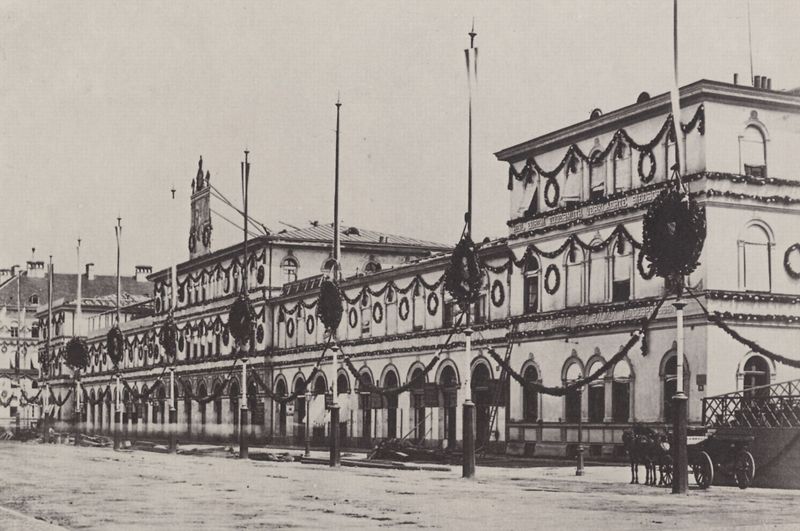
Titel: München, Ludwigstraße - Abbau der Festdekorationen für den "Siegeseinzug" am Bazar-Gebäude
Künstler: Joseph Albert
Standort: München
Institution: Stadtarchiv
Schlagwörter: himmel, weiß, menschen, stadt, fenster, grau, laterne, laternen, schmuck, schwarz, strasse, säulen, tür, zeichnung, dach, gebäude, haus, tier, tiere, weg, zaun, fest, feier, architektur, mensch, häuser, gitter, kanal, girlande, boot, boote, kamin, kamine, pferd, pferde, räder, schornstein, bogen, fahnen, fassade, fassaden, türen, tribüne, fahne, mast, dächer, schornsteine, türe, kutsche, platz, pilaster, rad, rundbogen, wagen, wagenrad, masten, fahnenmast, leiter, seile, dekoration, verzierung, menschenleer, pfosten, foto, fotografie, photographie, bögen, stangen, ringe, münchen, palast, palazzo, rundfenster, schwarz weiss, gehweg, bahnhof, kranz, rathaus, arkaden, girlanden, photo, portal, risalit, pfer, häuserfassade, umzug, etagen, geschosse, wagenräder, kränze, gespann, fotographie, stockwerke, einweihung, aufnahme, foro, bauwerk, palais, photografie, aufbau, fuhrwerk, etage, jägerzaun, häuserfassaden, fahnenstange, gebaude, geschmückt, häuserfront, häuserreihe, fahnenstangen, odeonsplatz, hüser, ludwigstraße, schmücken, laternenpfahl, aufbauten, prachtstraße, aufnau, fahnenmasten, kolonialstil, laterenpfahle, pferdefuhrwerk, veracruz, dekorationen, palastz, festschmuck, müncheen, schmuck#, wgebäude